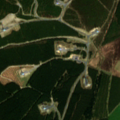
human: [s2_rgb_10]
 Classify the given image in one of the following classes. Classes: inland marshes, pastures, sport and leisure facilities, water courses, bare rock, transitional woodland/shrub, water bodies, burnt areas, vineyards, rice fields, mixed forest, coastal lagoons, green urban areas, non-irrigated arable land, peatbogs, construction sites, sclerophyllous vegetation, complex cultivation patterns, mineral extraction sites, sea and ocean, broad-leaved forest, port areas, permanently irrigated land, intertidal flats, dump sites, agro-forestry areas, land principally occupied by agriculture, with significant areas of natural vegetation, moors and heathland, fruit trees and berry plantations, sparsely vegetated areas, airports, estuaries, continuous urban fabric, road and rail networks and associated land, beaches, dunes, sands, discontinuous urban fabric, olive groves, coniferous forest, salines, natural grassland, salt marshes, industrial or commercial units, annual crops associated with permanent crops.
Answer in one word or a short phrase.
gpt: pastures, coniferous forest